Question: i am learning java3D 1.5.2 and already done some ColorCube testing. The last java3D applet i done is about 2000 ColorCubes rotating, translating in both themselves and whole universe. The cubes are generated as a leaf-node-array of the transform branch group
Picture:

My problem is: sometimes it shows well without any problem but sometimes window is white and nothing shows until i resize the window or make it full-screen.
Can you give me some hints about this problem? I am not using any repaint() or similar methods. Java3D thread is drawing whole thing i assume. How can i overcome this drawing-update problem?
Here is a short pseude-code:
'''
class myclass extends Applet
{
public void init()
{
//some init here
}
public void start()
{
//i make my thread start here
mythread.start();
}
public void stop()
{
//...i make my thread pause here
}
public void destroy()
{
// Here i release the thread
}
public void paint()
{
//nothing here. its empty
}
public class my_thread extends Thread
{
public void run()
{
//here i use the java3D to initialize java3D things
while(working)
{
// here i change 2000 colorcubes' displacement and rotation
}
}
}
}
'''
Here is some of the initialisation of java3D i mentioned:
'''
GraphicsConfiguration GC_me=SimpleUniverse.getPreferredConfiguration();
Canvas3D Canvas_me=new Canvas3D(GC_me);
SimpleUniverse Space_me = new SimpleUniverse(Canvas_me);
'''
Thanks.
Here is a full code:
'''
package fiziksel_model;
import java.awt.*;
import java.applet.*;
import javax.media.j3d.*;
import javax.vecmath.*;
import com.sun.j3d.utils.*;
import com.sun.j3d.utils.geometry.ColorCube;
import com.sun.j3d.utils.universe.SimpleUniverse;
public class yabanci extends Applet{
/**
* Version 1
*/
private static final long serialVersionUID = 1L;
public drawer_thread palette=new drawer_thread();
int i;
public void init()
{
System.out.println(" started! ");
}
//Geometry geom;
public void start()
{
System.out.println(" continuing...");
palette.start();
}
public void stop()
{
System.out.println(" stopped! ");
}
public void destroy()
{
System.out.println(" destroyed!");
}
public void paint(Graphics g)
{
System.out.println(" painted! ");// does not print anything.
}
public class drawer_thread extends Thread
{
public void run()
{
Vector3f temp_vect=new Vector3f();
ColorCube color_box=new ColorCube(0.2f);
GraphicsConfiguration GC_me=SimpleUniverse.getPreferredConfiguration();
Canvas3D Canvas_me=new Canvas3D(GC_me);
SimpleUniverse my_space = new SimpleUniverse(Canvas_me);
BranchGroup cube_barrage = new BranchGroup();
Transform3D rotator_element=new Transform3D();
Transform3D temp_rotator=new Transform3D();
cube_barrage.setCapability(TransformGroup.ALLOW_TRANSFORM_WRITE);
cube_barrage.setCapability(TransformGroup.ALLOW_TRANSFORM_READ);
cube_barrage.setCapability(TransformGroup.ALLOW_CHILDREN_READ);
cube_barrage.setCapability(TransformGroup.ALLOW_CHILDREN_WRITE);
setLayout(new BorderLayout());
TransformGroup rotator1=new TransformGroup(rotator_element);
TransformGroup rotator2=new TransformGroup(rotator_element);
TransformGroup rotator3=new TransformGroup(rotator_element);
TransformGroup rotator4=new TransformGroup(rotator_element);
Vector3f translation[]=new Vector3f[4000];
TransformGroup core1[]=new TransformGroup[4000];
TransformGroup core2[]=new TransformGroup[4000];
TransformGroup core3[]=new TransformGroup[4000];
Transform3D core_move1[]=new Transform3D[4000];
Transform3D core_move2[]=new Transform3D[4000];
Transform3D core_move3[]=new Transform3D[4000];
for(int j=0;j<4000;j++)
{
translation[j]=new Vector3f();
core1[j]=new TransformGroup();core2[j]=new TransformGroup();
core_move1[j]=new Transform3D();
core_move2[j]=new Transform3D();
core_move3[j]=new Transform3D();
}
for(int j=0;j<4000;j++)
{
translation[j]=new Vector3f();
translation[j].x=(float) (j/10.0);
translation[j].y=(float)(-0.5+Math.random()*1.0);
translation[j].z=(float)(-0.5+Math.random()*1.0);
core_move1[j].setTranslation(translation[j]);
core_move2[j].setTranslation(translation[j]);
core_move3[j].setTranslation(translation[j]);
core1[j]=new TransformGroup(core_move1[j]);
core2[j]=new TransformGroup(core_move1[j]);
core3[j]=new TransformGroup(core_move1[j]);
core1[j].setCapability(TransformGroup.ALLOW_TRANSFORM_WRITE);
core1[j].setCapability(TransformGroup.ALLOW_TRANSFORM_READ);
core2[j].setCapability(TransformGroup.ALLOW_TRANSFORM_WRITE);
core2[j].setCapability(TransformGroup.ALLOW_TRANSFORM_READ);
core3[j].setCapability(TransformGroup.ALLOW_TRANSFORM_WRITE);
core3[j].setCapability(TransformGroup.ALLOW_TRANSFORM_READ);
}
rotator1.addChild(rotator2);
rotator2.addChild(rotator3);rotator3.addChild(rotator4);
rotator1.setCapability(TransformGroup.ALLOW_TRANSFORM_WRITE);
rotator1.setCapability(TransformGroup.ALLOW_TRANSFORM_READ);
rotator2.setCapability(TransformGroup.ALLOW_TRANSFORM_WRITE);
rotator2.setCapability(TransformGroup.ALLOW_TRANSFORM_READ);
rotator3.setCapability(TransformGroup.ALLOW_TRANSFORM_WRITE);
rotator3.setCapability(TransformGroup.ALLOW_TRANSFORM_READ);
rotator4.setCapability(TransformGroup.ALLOW_TRANSFORM_WRITE);
rotator4.setCapability(TransformGroup.ALLOW_TRANSFORM_READ);
for(int j=0;j<4000;j++)
{
rotator4.addChild(core1[j]);
core1[j].addChild(core2[j]);
core2[j].addChild(core3[j]);
core3[j].addChild(new ColorCube(0.1));
}
cube_barrage.addChild(rotator1);
cube_barrage.compile();
my_space.addBranchGraph(cube_barrage);
add("Center", Canvas_me);
//Canvas_me.validate();
my_space.getViewingPlatform().setNominalViewingTransform();
float ran[]=new float [4000];
float ran2[]=new float [4000];
Vector3f temp_vector=new Vector3f();
for(int j=0;j<4000;j++)
{
ran[j]=(float) Math.random();
ran2[j]=(float) Math.random();
}
for(i=0;i<10000;i++)
{
rotator1.getTransform(temp_rotator);
temp_rotator.setScale(0.1+0.05*Math.abs(Math.sin(i*0.03)));
rotator1.setTransform(temp_rotator);
rotator2.getTransform(temp_rotator);
temp_rotator.rotX(i*0.03);
rotator2.setTransform(temp_rotator);
rotator3.getTransform(temp_rotator);
temp_rotator.rotY(i*0.03);
rotator3.setTransform(temp_rotator);
rotator4.getTransform(temp_rotator);
temp_rotator.rotZ(i*0.03);
rotator4.setTransform(temp_rotator);
for(int j=0;j<4000;j++)
{
core1[j].getTransform(temp_rotator);
temp_rotator.get(temp_vector);
temp_vector.x+=(float) (-0.5+Math.random())*0.02;
temp_vector.y+=(float) (-0.5+Math.random())*0.02;
temp_vector.z+=(float) (-0.5+Math.random())*0.02;
temp_rotator.setTranslation(temp_vector);
core1[j].setTransform(temp_rotator);
core2[j].getTransform(temp_rotator);
temp_rotator.rotZ(i*0.03+0.01*ran[j]*i);
core2[j].setTransform(temp_rotator);
core2[j].getTransform(temp_rotator);
temp_rotator.rotY(i*0.02+0.01*ran2[j]*i);
core2[j].setTransform(temp_rotator);
}
System.out.println(i);
try {
sleep(40);
} catch (InterruptedException e) {
// TODO Auto-generated catch block
e.printStackTrace();
}
}
}}}
'''
Thank you for your time.
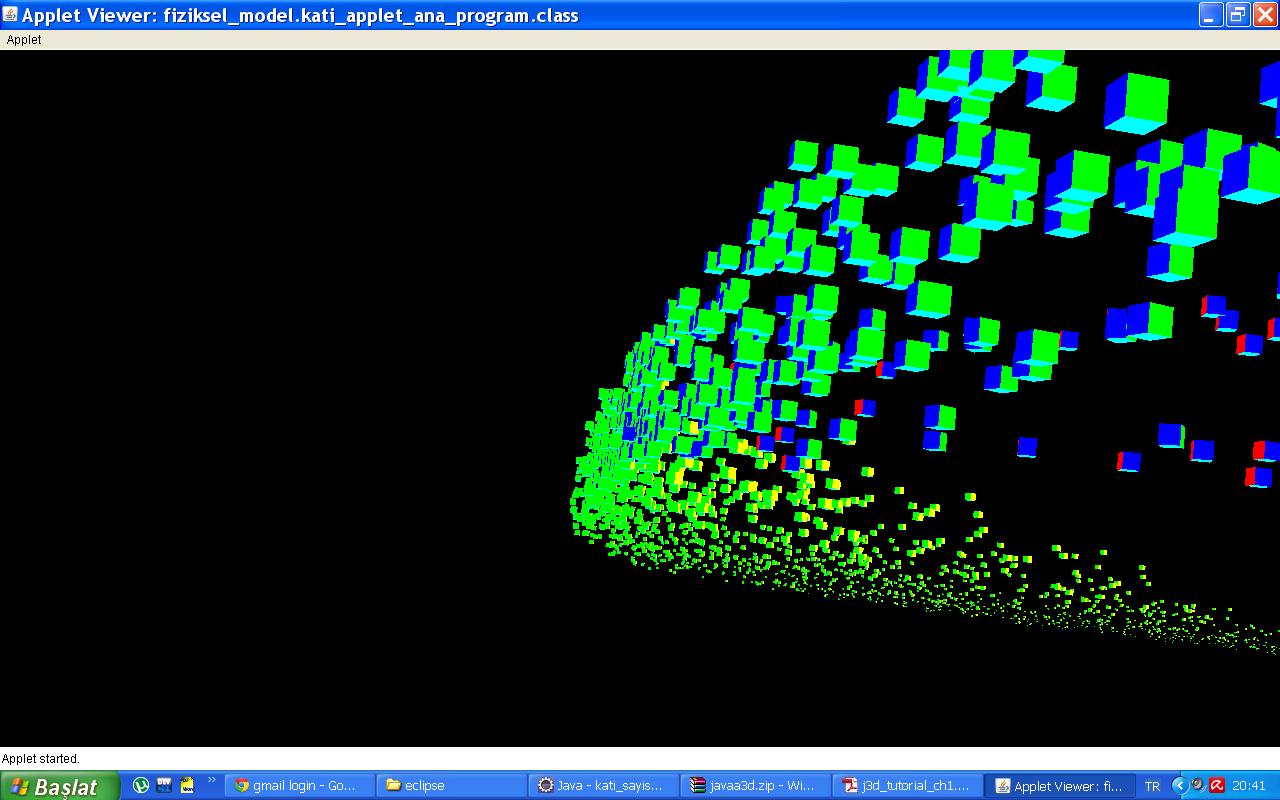
Answer: Second try : Move following lines of code from your thread into the applet's init method to ensure that they run in the event dispatching thread (EDT).
'''
private SimpleUniverse my_space = null;
public void init()
{
System.out.println(" started! ");
GraphicsConfiguration GC_me = SimpleUniverse.getPreferredConfiguration();
Canvas3D Canvas_me = new Canvas3D(GC_me);
my_space = new SimpleUniverse(Canvas_me);
setLayout(new BorderLayout());
add("Center", Canvas_me);
}
'''
Please, save your 200 reputation as I'm not registered. When do i register i dont know.